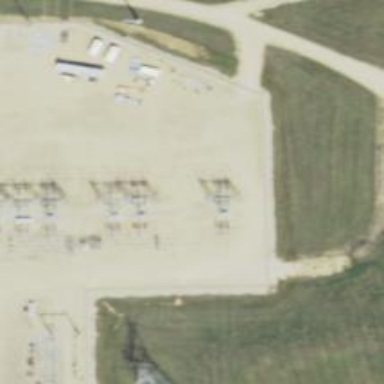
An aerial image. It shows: Switch used for power control.